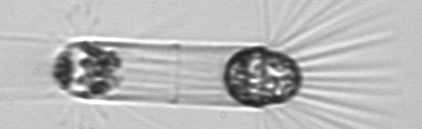
Label: Corethron_hystrix